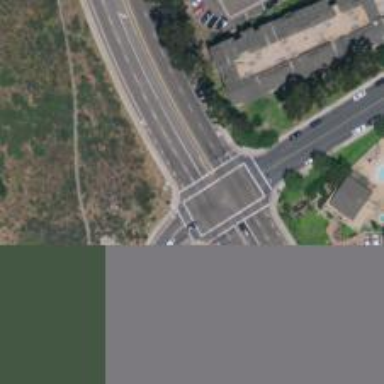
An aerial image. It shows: Uncontrolled road crossing.